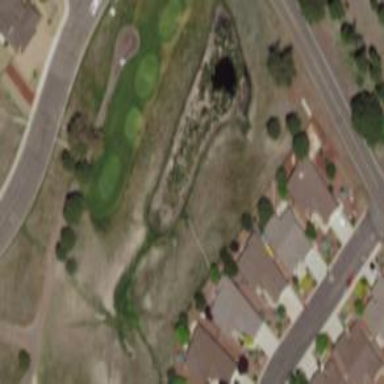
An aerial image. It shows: Water hazard on golf course.